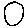
Label: circle